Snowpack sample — Loveland Pass, Silver Plume, Colorado, USA (2/11/26, 12:00 PM MST)
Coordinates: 39.663, -105.886
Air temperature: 35 °F
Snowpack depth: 82 cm
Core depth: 10 cm
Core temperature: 15.8 °F
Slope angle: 13°, slope face: 12°
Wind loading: high
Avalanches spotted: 1
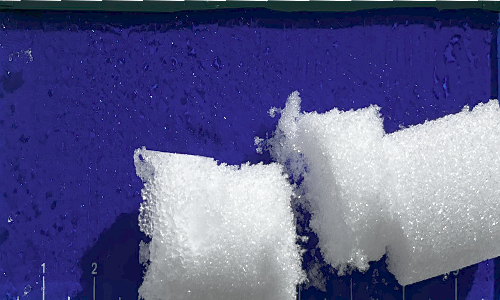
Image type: core
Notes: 1 small avalanche spotted on the north side of the bowl, lots of wind loading